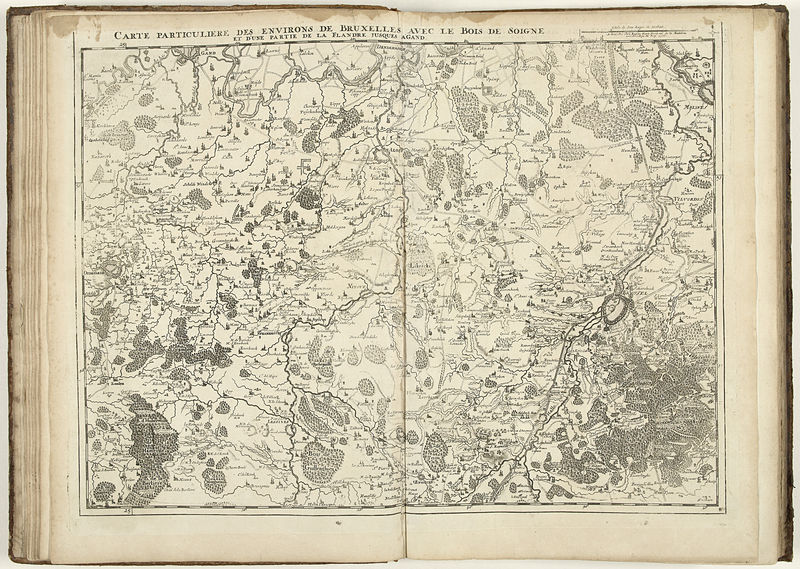
Titel: Kaart van de omgeving van Brussel
Künstler: Jacobus Harrewijn
Standort: Amsterdam
Institution: Rijksmuseum
Schlagwörter: village, gravure, arbre, bois, paysage, fleuve, montagne, carte, forêt, rivière, livre, texte, page, bruxelles, atlas, abre, géographie, villes, pages, rivières, abres, pays, fleuves, frontier, forntiers